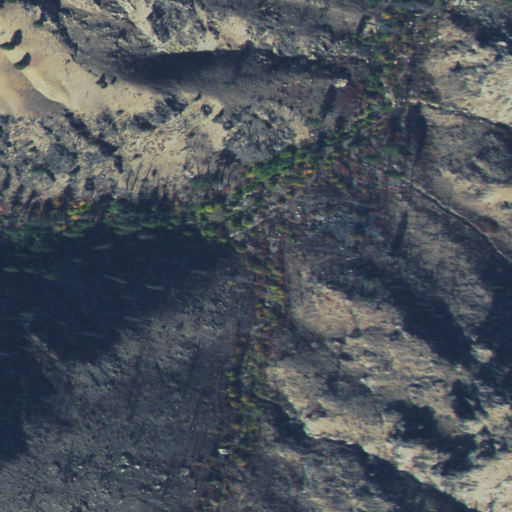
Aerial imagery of valley in Idaho named Line Gulch containing shrub, evergreen forest, and grassland